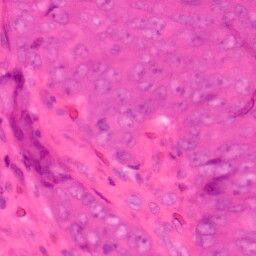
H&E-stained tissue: Colon